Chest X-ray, PA view. Patient: 83 years old, sex F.
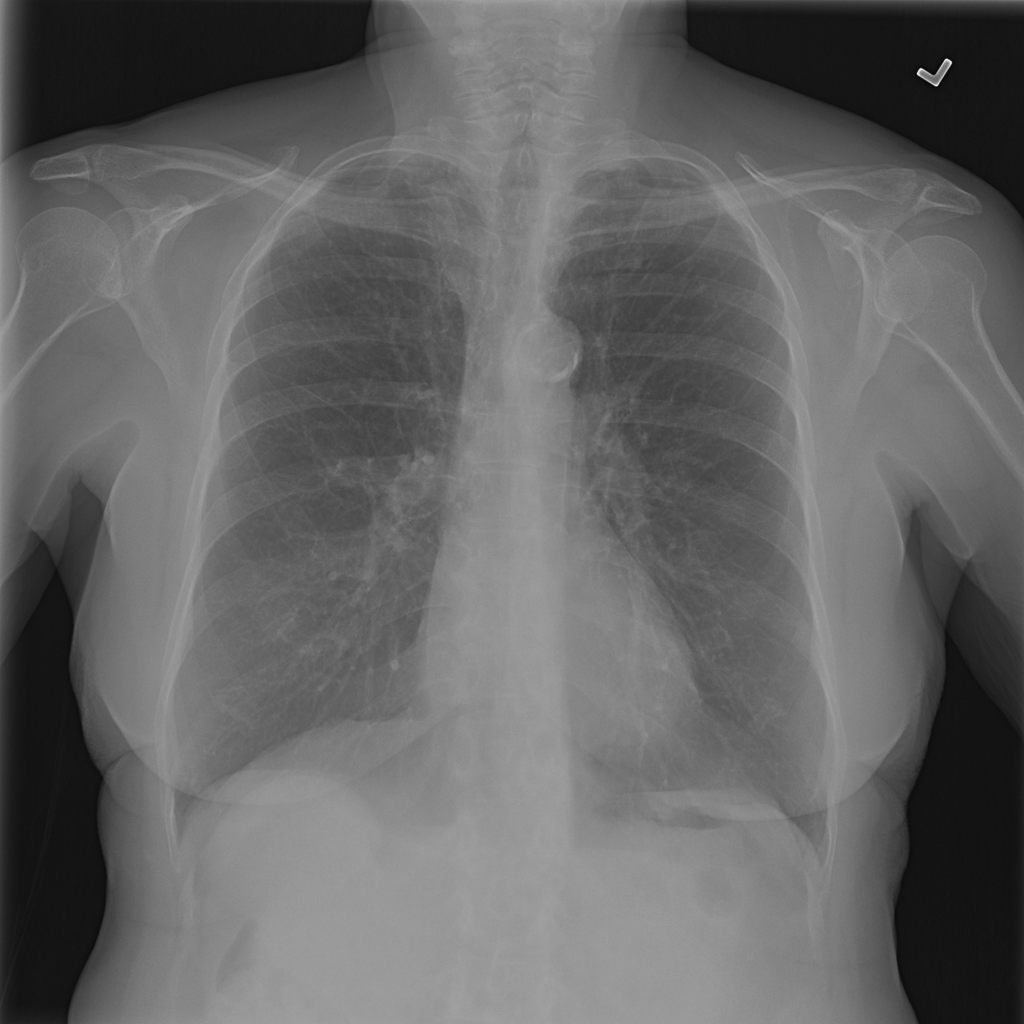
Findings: No Finding